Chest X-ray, AP view. Patient: 72 years old, sex F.
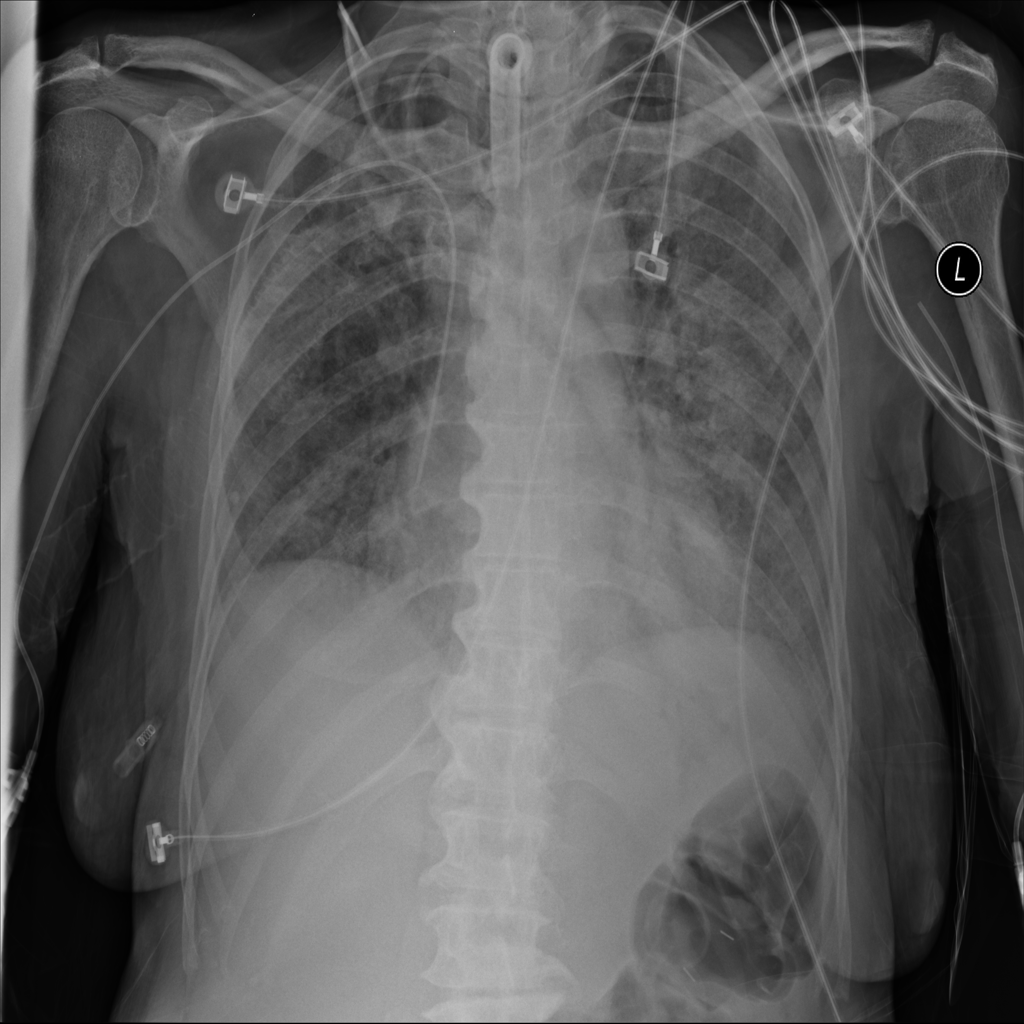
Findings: Infiltration, Nodule